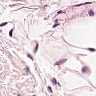
Metastatic tissue present: no